Interaction volume radius: 10 \u00c5
Interaction volume height: 25 \u00c5
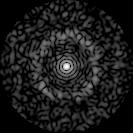
Disorder parameter: 0.8096